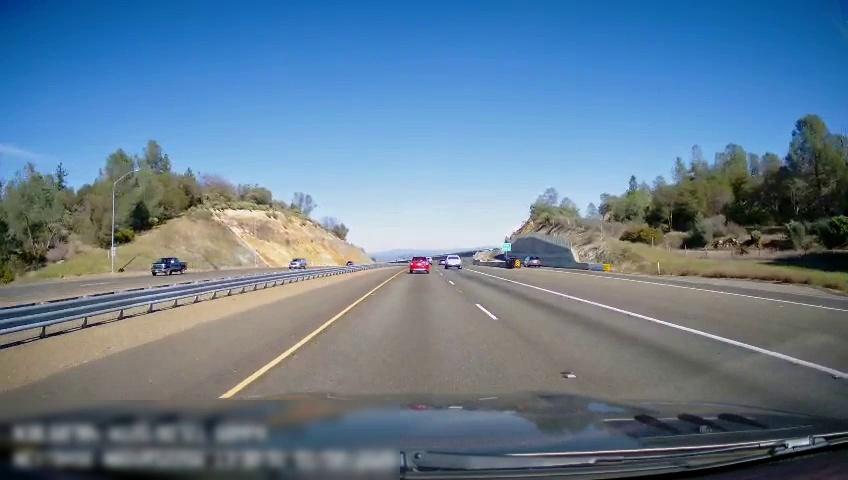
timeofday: Day
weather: Sunny
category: Drivable Space
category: Drivable Space
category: Vehicles | Truck
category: Vehicles | Car
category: Vehicles | Car
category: Vehicles | Truck
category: Vehicles | SUV
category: Lanes | Current Lane
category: Lanes | Current Lane
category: Lanes | Alternate Lane
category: Lanes | Alternate Lane
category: Traffic | Signs